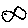
Label: fish